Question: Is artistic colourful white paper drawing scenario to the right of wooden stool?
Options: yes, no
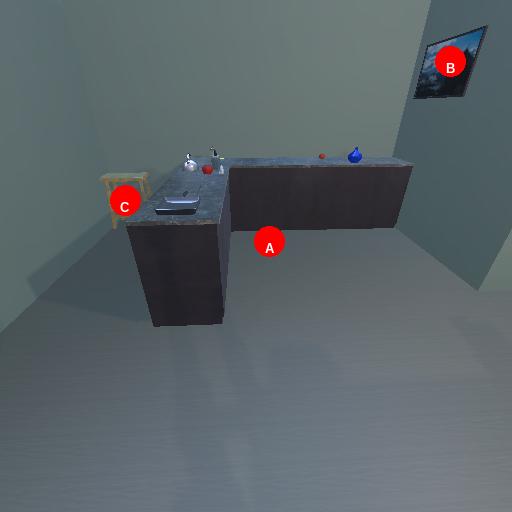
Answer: yes